Question: I'm creating a revenue model on a simple spreadsheet. On the top, I have a variable cell (C5) that is the "number of weeks between transactions". Below that, I have a simple weekly revenue model.
Problem: What I would like is to be able to tweak the fields in yellow and have it apply dynamically to the model below so that it applies the sales amount from C4 every X weeks to the model below, where X is C5.
My initial guess was to use OFFSET, such as F10 '=SUM(OFFSET(C10,0,$C$5))', but I've never used this function before and the more I think about it, I'm not sure if I'm approaching this correctly at all.
I created a mock desired results image to show what I would like to have happen if I enter '3' in C5 and then change it to '2'.

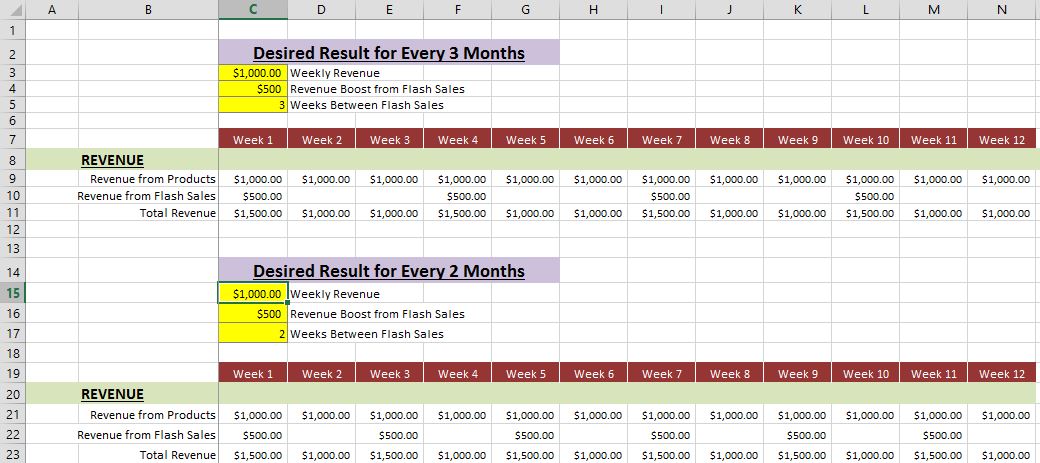
Answer: May not be quite right but hopefully 'configurable' to suit. Assumes $500 is entered in C10 and (at least for the time being) '1' will not be entered in C5. Please try in D10 and copied across to suit:
'''
=IF(MOD(COLUMN()-3,$C5)<MOD(COLUMN()-4,$C5),$C10,"")
'''
A quick fix for the above failing to populate cells when C5 is '1' is to wrap the formula in the condition '=IF($C5=1,$C10,....)'
<URL>
So that establishes a series where every third position is identifiable as returning a value from MOD that is less than that of the immediately preceding cell. For the second example (every second column) with a divisor of '2' '=MOD(Column(),2)' in A1 copied across results in 1, 0, 1, 0, 1, ... so again the reduction in the remainder signals the position required for the formula to output the requisite value.
We are comparing the result of calculating the remainder for one column relative to the result of the same calculation performed on the previous column, hence '-3', '-4'. Other (suitably paired) values might work equally well, it just seemed easier to 'start from zero' when in the first column for the formula (ColumnD or '4').